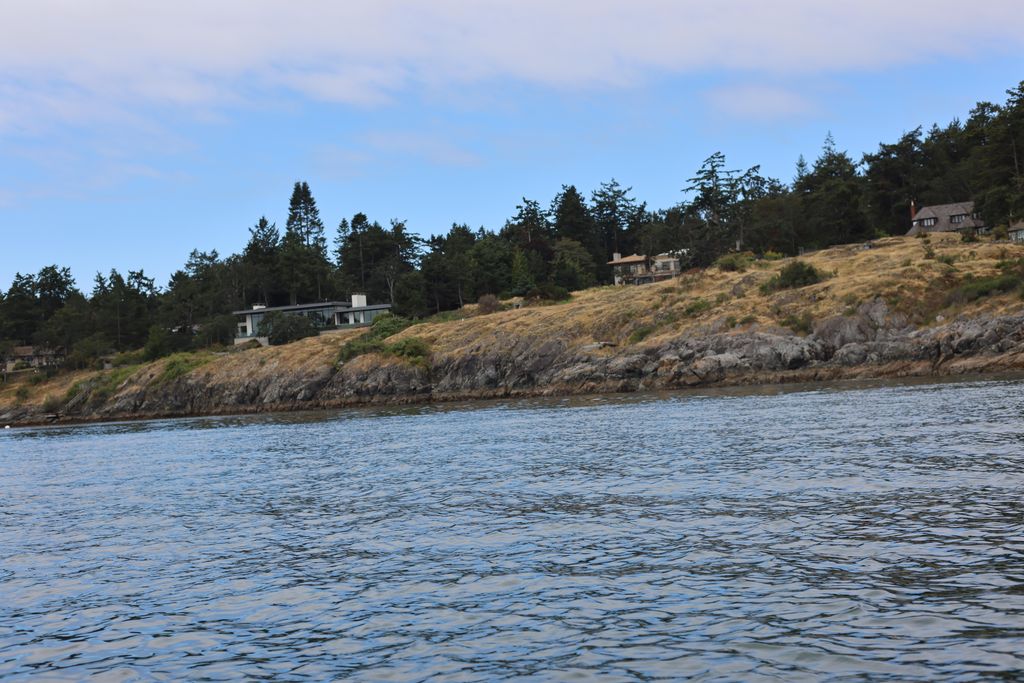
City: victoria